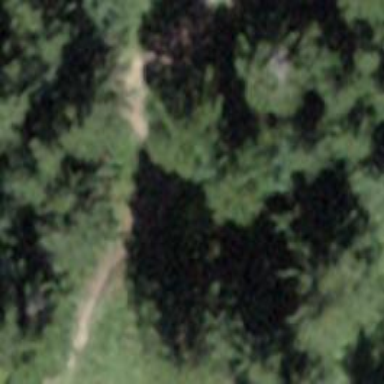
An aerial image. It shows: Path.